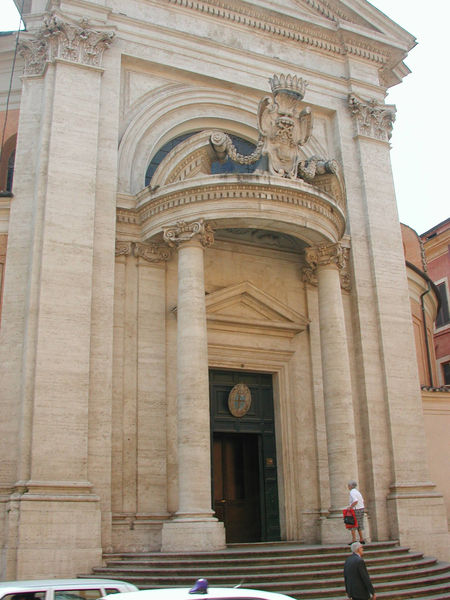
Titel: Rom, S. Andrea al Quirinale
Künstler: Giovanni Lorenzo Bernini
Standort: Rom, S. Andrea al Quirinale (EU - I - Latium)
Schlagwörter: mann, menschen, frau, marmor, strasse, säulen, tür, gebäude, architektur, sockel, stein, kirche, klassizismus, krone, relief, italien, giebel, treppe, treppen, aufgang, stufen, steinmetz, fotografie, eingang, rom, dreiecksgiebel, portal, wappen, handtasche, sandstein, ionisch, portikus, ionische säulen, tempel, autos, besichtigung, historisch, tourismus, eingangstor, griechische, korintische, blaulicht, autodächer